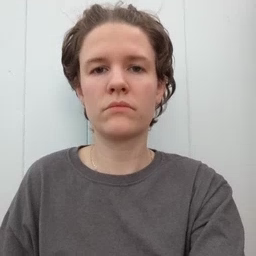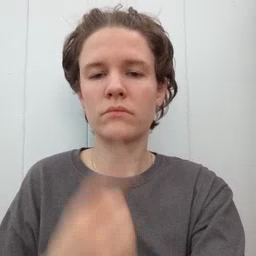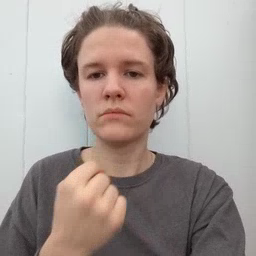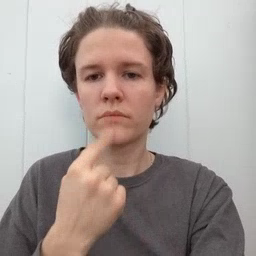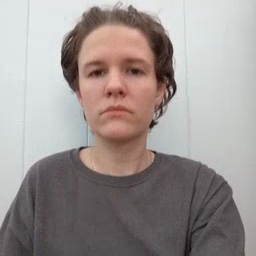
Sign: red